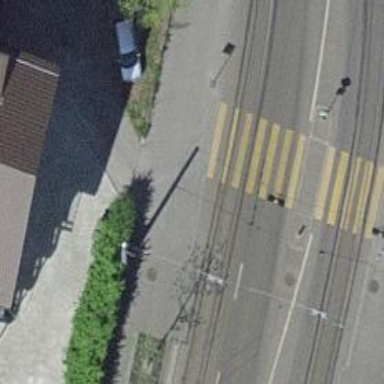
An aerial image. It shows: Tram crossing on the railway.